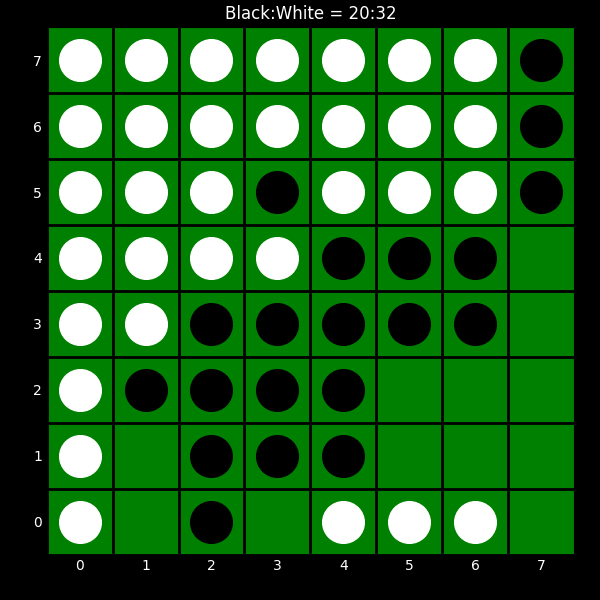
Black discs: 20
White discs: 32